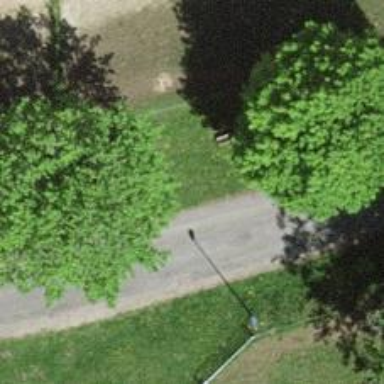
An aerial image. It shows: Brown bench.